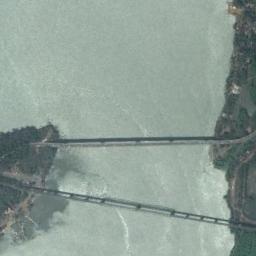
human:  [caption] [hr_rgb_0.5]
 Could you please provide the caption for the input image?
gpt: Two bridges are over the river with some plants beside .

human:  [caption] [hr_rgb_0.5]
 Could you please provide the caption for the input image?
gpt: A bridge connecting the land on both sides of the turquoise river .

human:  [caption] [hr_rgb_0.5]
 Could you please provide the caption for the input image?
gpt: Two bridges built on a green river and some green plants on both sides of the river .

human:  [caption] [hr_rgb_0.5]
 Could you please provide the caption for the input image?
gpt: The bridge is bi-directional, And the water under the bridge appears dark blue .

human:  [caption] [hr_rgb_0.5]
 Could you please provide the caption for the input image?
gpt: Many trees are around the bridges .